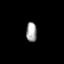
Tissue: prostate
Cell type: T cells
Senescence score: 0.1914
Nuclear area (px): 203
Mean DAPI intensity: 163.562